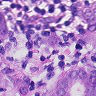
Metastatic tissue present: yes